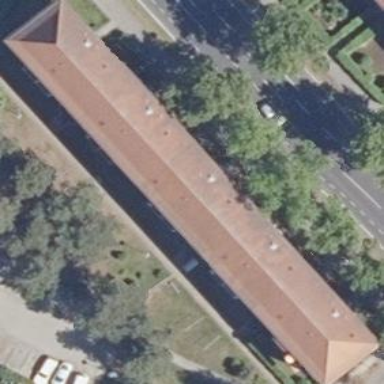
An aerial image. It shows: Image showing building with apartments.